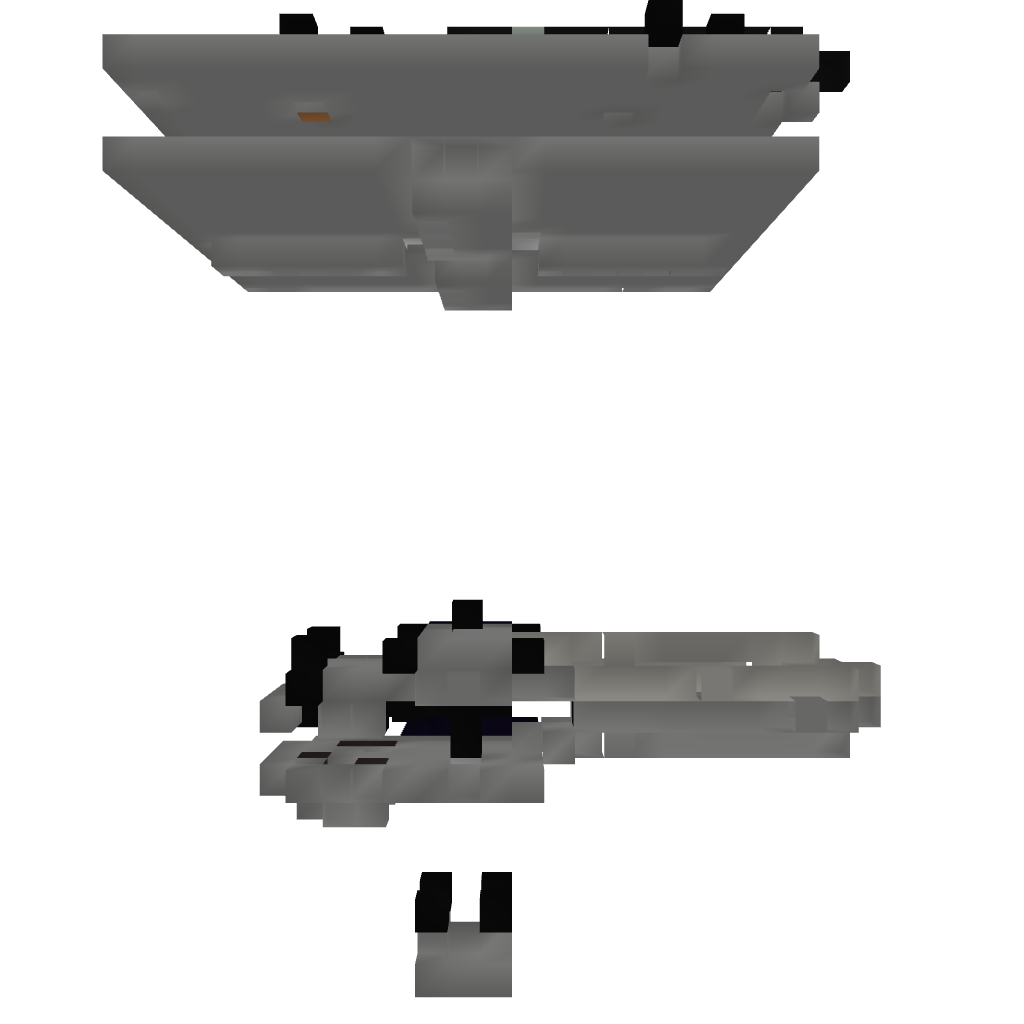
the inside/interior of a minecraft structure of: Mob XP Farm